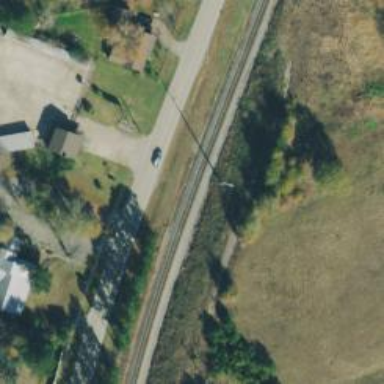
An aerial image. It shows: Railway track.